Interaction volume radius: 5 \u00c5
Interaction volume height: 20 \u00c5
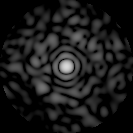
Disorder parameter: 0.8331